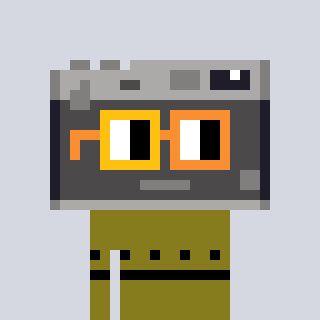
a pixel art character with square yellow and orange glasses, a camera-shaped head and a gunk-colored body on a cool background